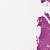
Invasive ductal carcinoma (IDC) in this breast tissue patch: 0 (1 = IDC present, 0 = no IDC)